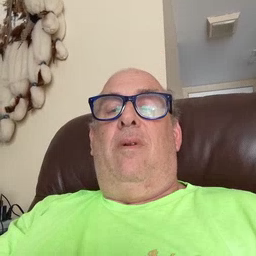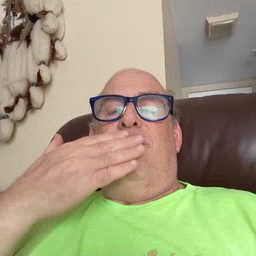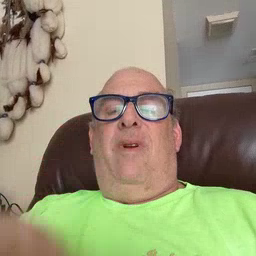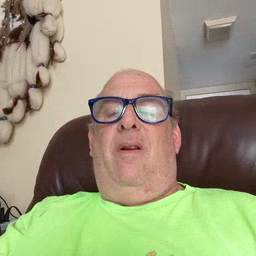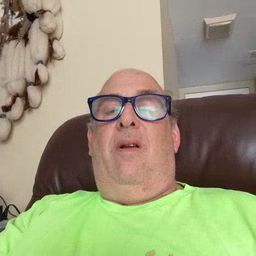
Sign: bad